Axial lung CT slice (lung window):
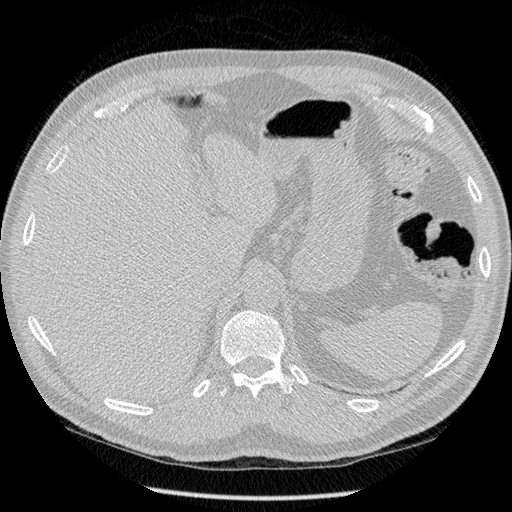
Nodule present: no